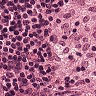
Metastatic tissue present: no